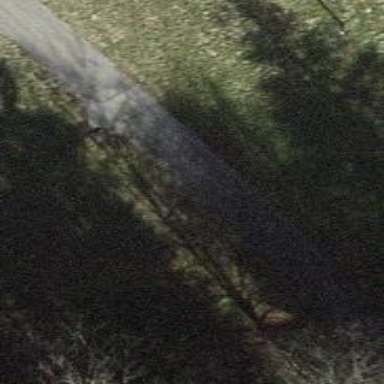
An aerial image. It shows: Well-maintained track road with grade 1 tracktype.